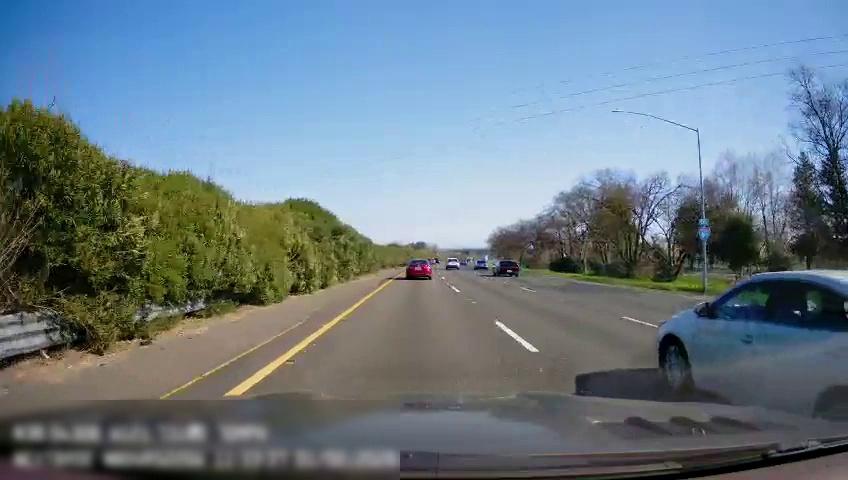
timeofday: Day
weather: Sunny
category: Drivable Space
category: Vehicles | Car
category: Vehicles | Car
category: Vehicles | Car
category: Vehicles | Car
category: Lanes | Current Lane
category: Lanes | Current Lane
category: Lanes | Alternate Lane
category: Lanes | Alternate Lane